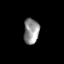
Tissue: skin
Cell type: Epithelial cells
Senescence score: 0.2565
Nuclear area (px): 388
Mean DAPI intensity: 144.977